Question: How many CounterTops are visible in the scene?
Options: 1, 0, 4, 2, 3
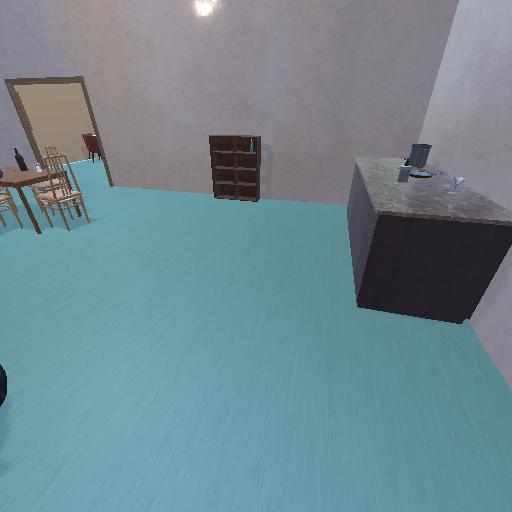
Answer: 1